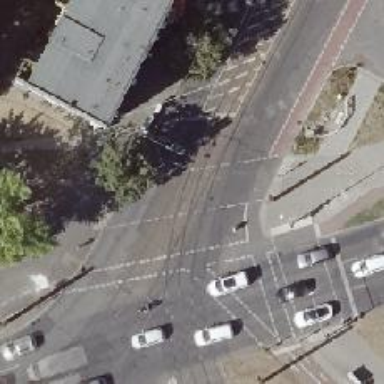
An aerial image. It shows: Asphalt footway with crossing controlled by traffic signals.